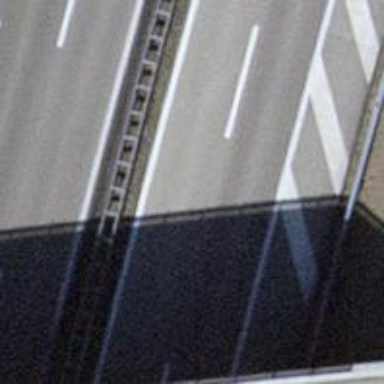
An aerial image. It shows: Asphalt motorway.